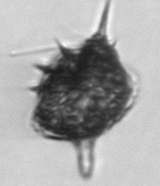
Label: Amylax